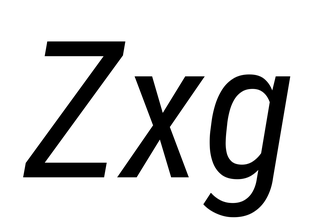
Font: Roboto-Italic_Condensed_Italic